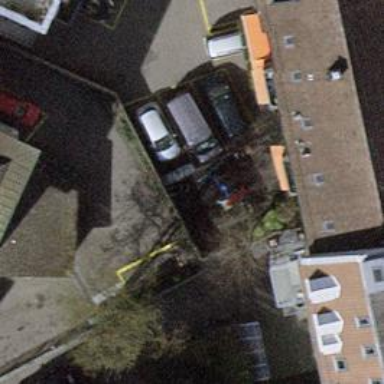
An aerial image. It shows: Bar.